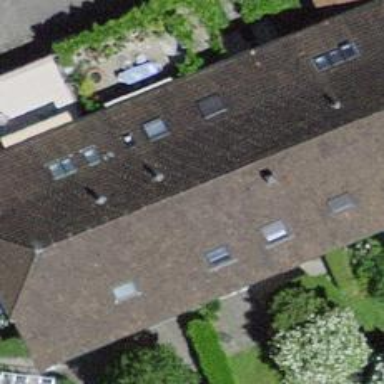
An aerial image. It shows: Half-hipped roof semidetached house.